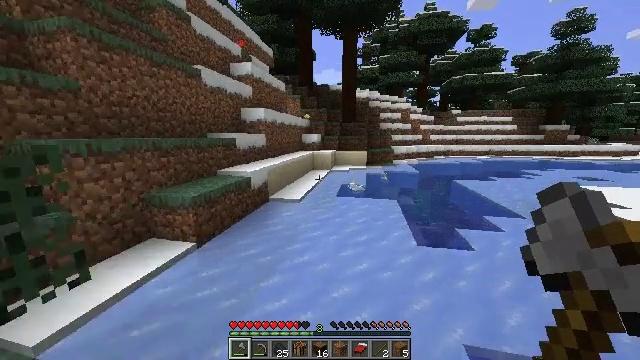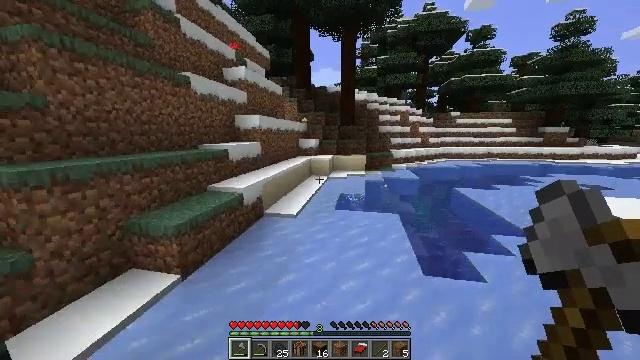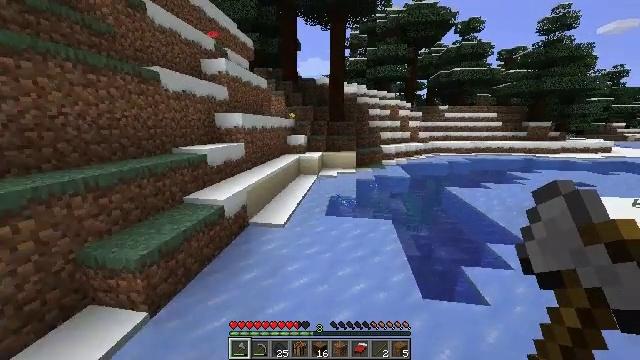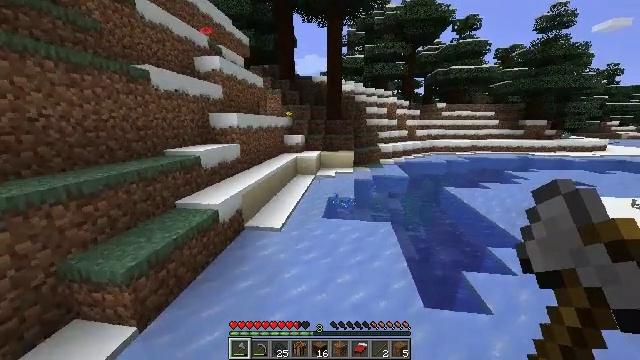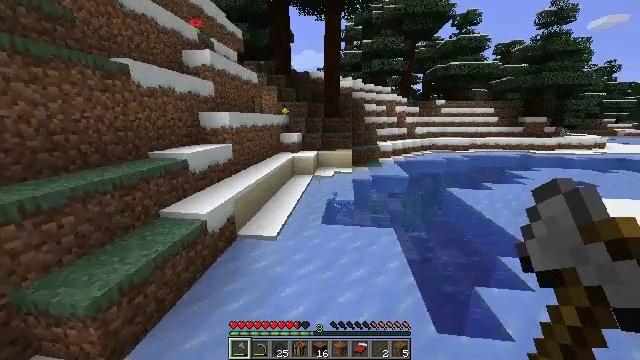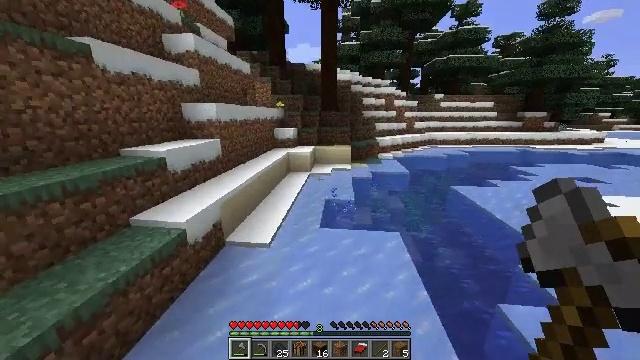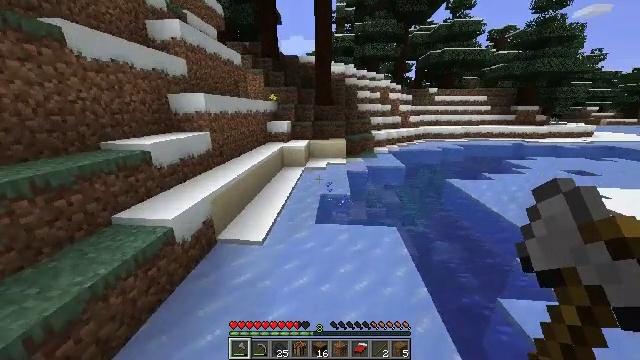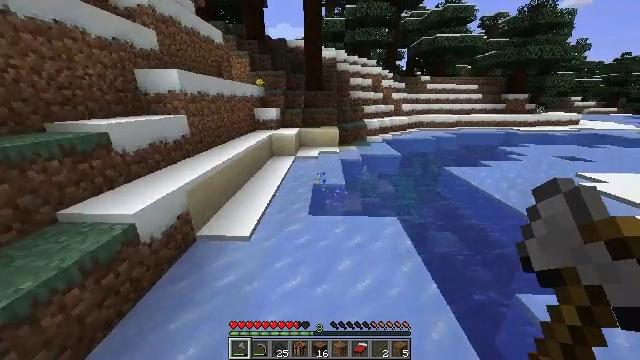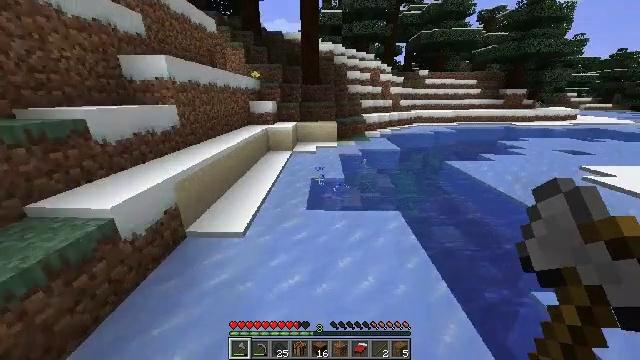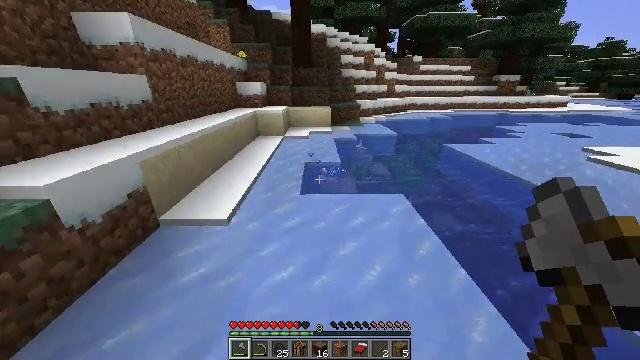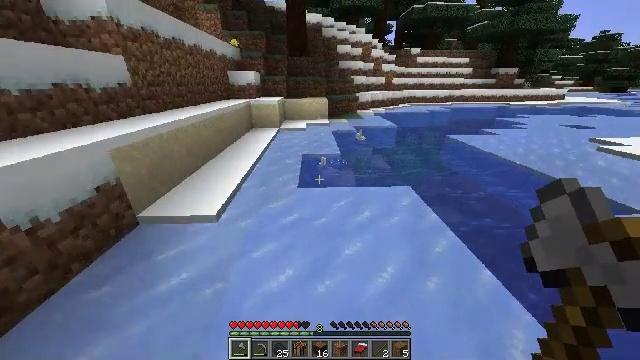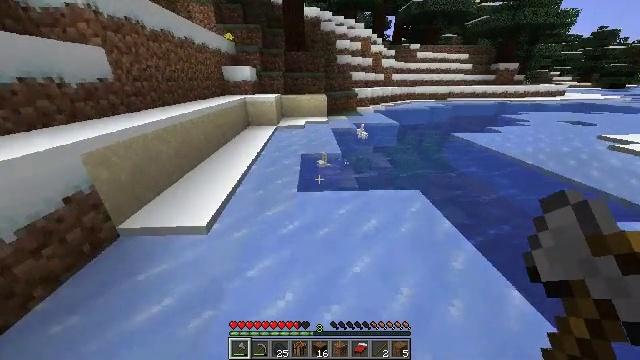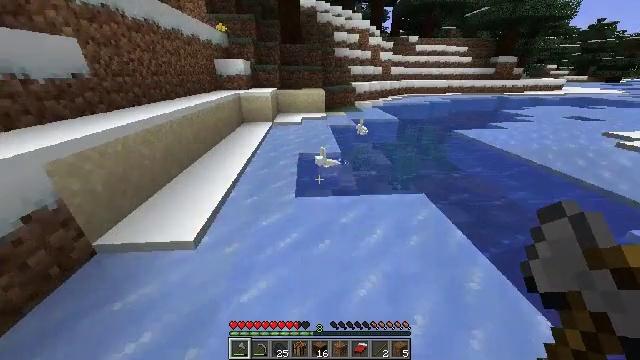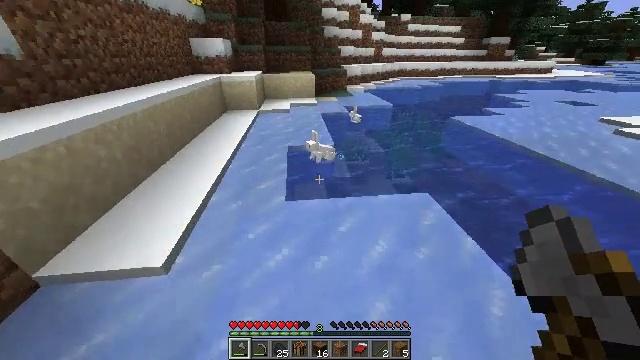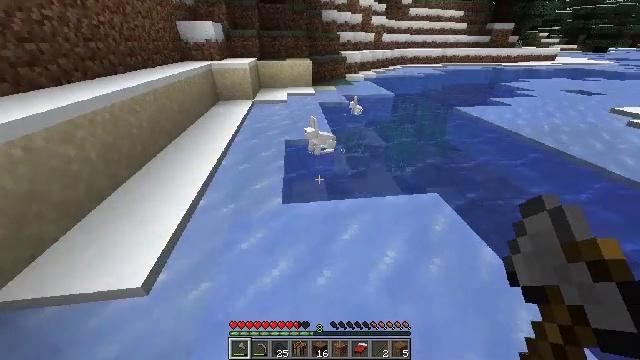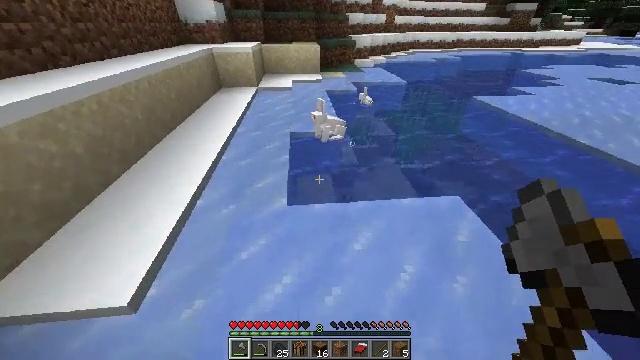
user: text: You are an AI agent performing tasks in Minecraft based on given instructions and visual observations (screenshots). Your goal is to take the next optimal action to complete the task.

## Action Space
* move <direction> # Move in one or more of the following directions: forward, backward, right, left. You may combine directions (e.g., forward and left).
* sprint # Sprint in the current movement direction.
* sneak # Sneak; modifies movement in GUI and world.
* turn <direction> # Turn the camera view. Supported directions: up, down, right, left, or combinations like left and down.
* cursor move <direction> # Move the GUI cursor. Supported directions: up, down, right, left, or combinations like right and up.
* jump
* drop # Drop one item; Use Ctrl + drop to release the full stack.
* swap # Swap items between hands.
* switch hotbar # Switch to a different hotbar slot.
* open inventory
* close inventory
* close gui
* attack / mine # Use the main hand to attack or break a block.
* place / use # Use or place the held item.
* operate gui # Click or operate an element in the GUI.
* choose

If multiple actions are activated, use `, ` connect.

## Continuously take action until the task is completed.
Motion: motion action
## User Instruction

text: Hunt a rabbit.
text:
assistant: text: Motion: move forward, sprint, jump
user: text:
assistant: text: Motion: move forward, sprint, turn right and down, jump
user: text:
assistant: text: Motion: move forward, sprint, jump
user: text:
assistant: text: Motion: move forward, sprint, jump
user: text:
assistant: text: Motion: move forward, sprint, turn right and down, jump
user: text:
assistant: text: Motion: move forward, sprint, turn right and down, jump
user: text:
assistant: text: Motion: move forward, sprint, turn right and down
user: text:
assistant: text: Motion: move forward, sprint
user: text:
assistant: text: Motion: move forward, sprint, turn right and down
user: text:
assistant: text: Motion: move forward, sprint, turn right and down
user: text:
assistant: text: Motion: move forward, sprint
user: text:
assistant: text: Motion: move forward, sprint, turn down
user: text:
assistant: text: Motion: move forward, sprint, turn right and down
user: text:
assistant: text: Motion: move forward, sprint, turn down
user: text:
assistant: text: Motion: move forward, sprint, turn left and down
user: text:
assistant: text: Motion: move forward
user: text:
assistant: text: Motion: move forward
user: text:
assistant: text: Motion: move forward
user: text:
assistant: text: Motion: turn down
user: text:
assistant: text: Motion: turn right and down
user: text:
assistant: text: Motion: turn right
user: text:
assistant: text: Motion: turn right
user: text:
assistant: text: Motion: no_op
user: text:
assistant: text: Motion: turn right
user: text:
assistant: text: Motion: no_op
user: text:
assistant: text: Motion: move forward, turn right
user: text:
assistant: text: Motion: move forward, turn right and down
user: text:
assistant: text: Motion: turn right and down
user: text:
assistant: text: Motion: turn right and down
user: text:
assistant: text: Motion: turn right and down